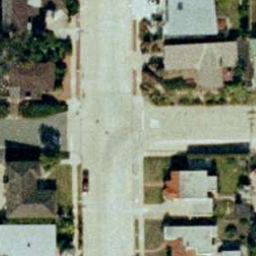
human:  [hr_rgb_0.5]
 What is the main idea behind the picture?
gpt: intersection